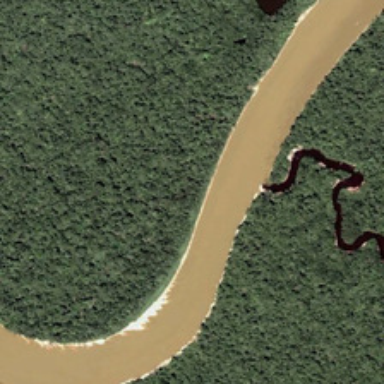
This is a curved river with many trees .